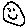
Label: smiley face